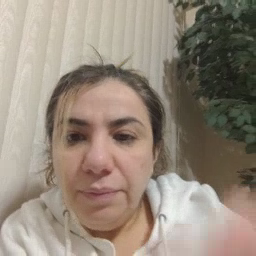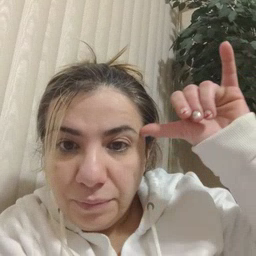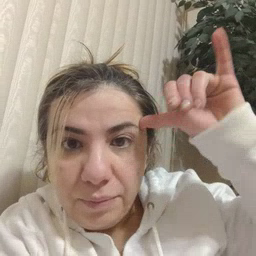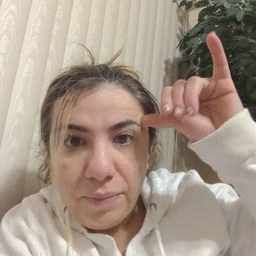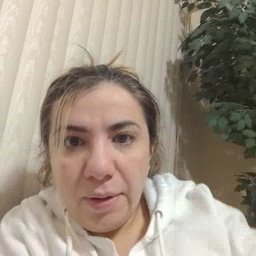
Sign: cow